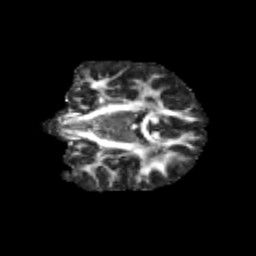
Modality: FA
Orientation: coronal
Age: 11
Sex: male
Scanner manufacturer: siemens
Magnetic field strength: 3 T
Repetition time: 3.8 s
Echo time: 0.07 s